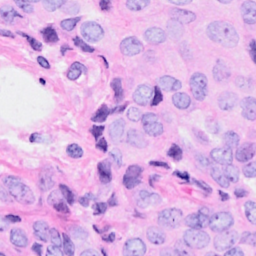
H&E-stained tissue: Breast